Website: crate-barrel
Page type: orders-overview
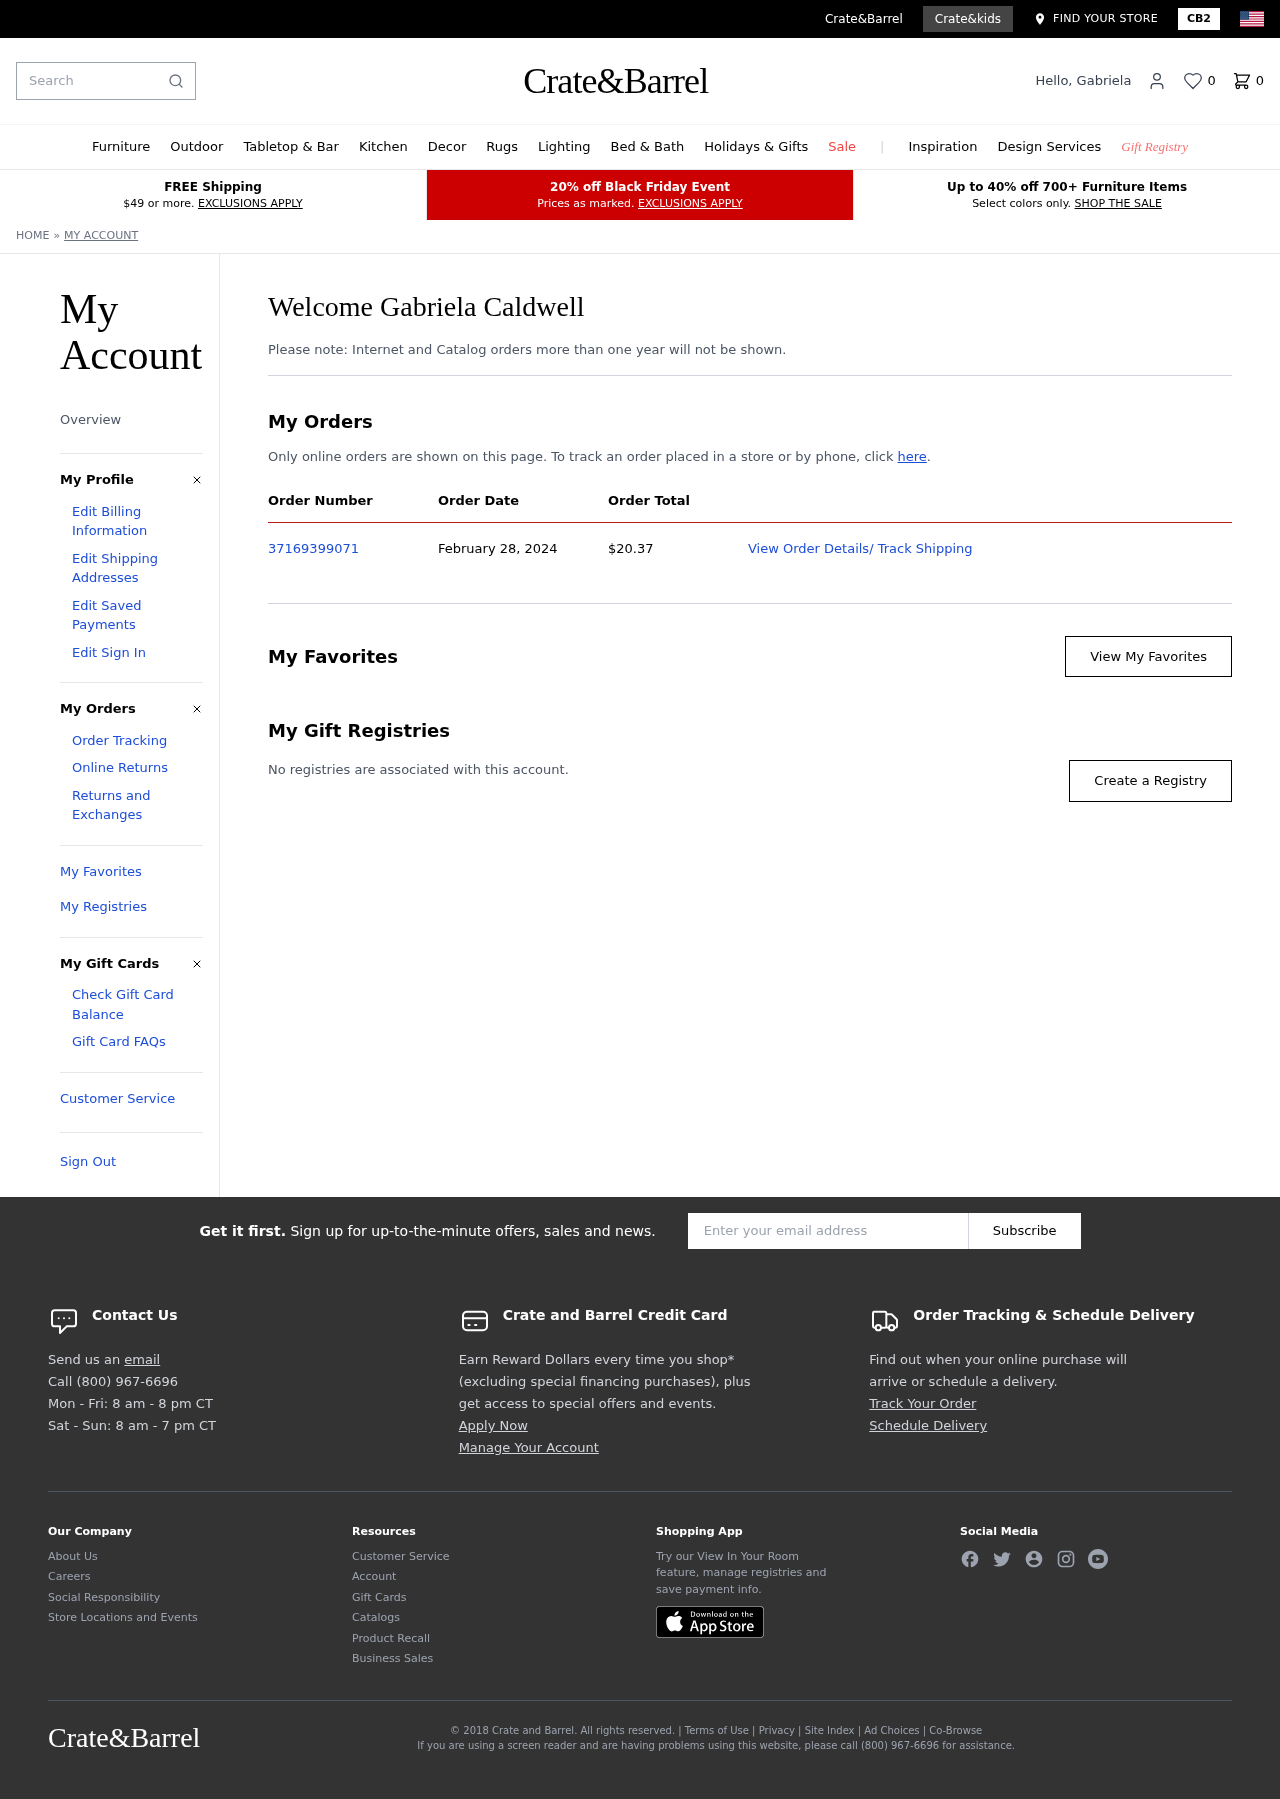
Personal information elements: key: PII_FIRSTNAME
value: Gabriela
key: PII_FULLNAME
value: Gabriela Caldwell
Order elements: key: ORDER_NUM_ITEMS
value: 0
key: ORDER_ID
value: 37169399071
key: ORDER_DATE
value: February 28, 2024
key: ORDER_TOTAL
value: $20.37
Search elements: key: HEADER_SEARCH
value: Search
Other elements: key: FAVORITES_COUNT
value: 0